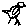
Label: bird